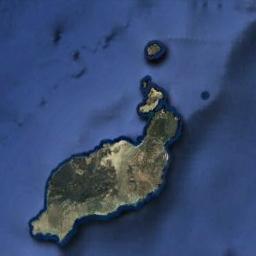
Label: island